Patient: sex M, age 81
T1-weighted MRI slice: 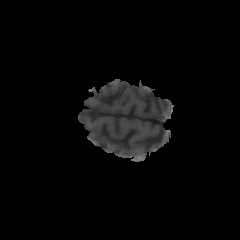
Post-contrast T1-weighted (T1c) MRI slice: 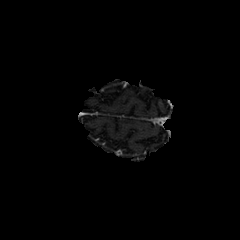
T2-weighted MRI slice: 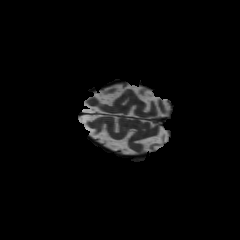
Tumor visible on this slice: no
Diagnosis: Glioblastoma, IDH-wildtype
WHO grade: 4